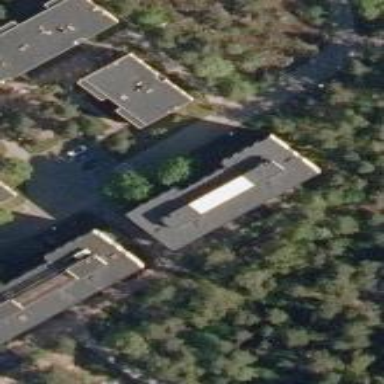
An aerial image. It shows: White building with tar paper roof.